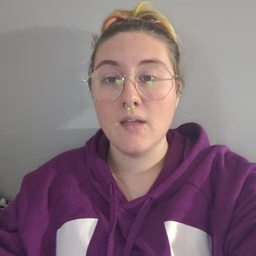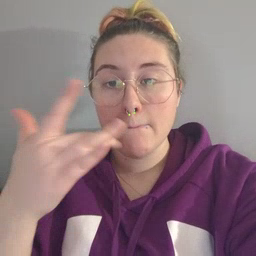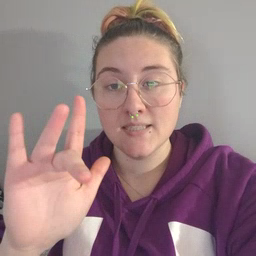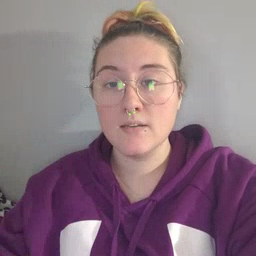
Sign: empty